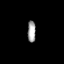
Tissue: prostate
Cell type: T cells
Senescence score: 0.2603
Nuclear area (px): 174
Mean DAPI intensity: 159.678